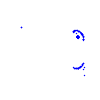
Particle: proton